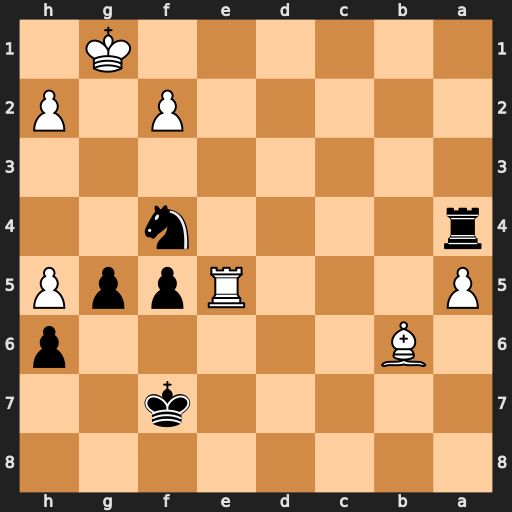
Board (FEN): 8/5k2/1B5p/P3RppP/r4n2/8/5P1P/6K1
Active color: b
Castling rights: -
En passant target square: -
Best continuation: Ra1+ Re1 Rxe1#